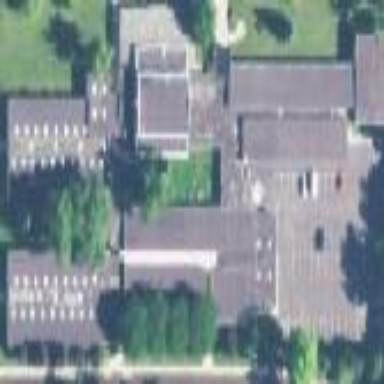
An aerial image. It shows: School building.